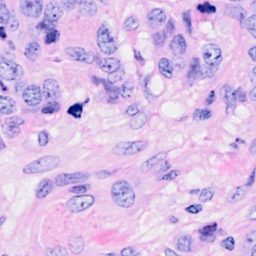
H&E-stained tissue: Breast